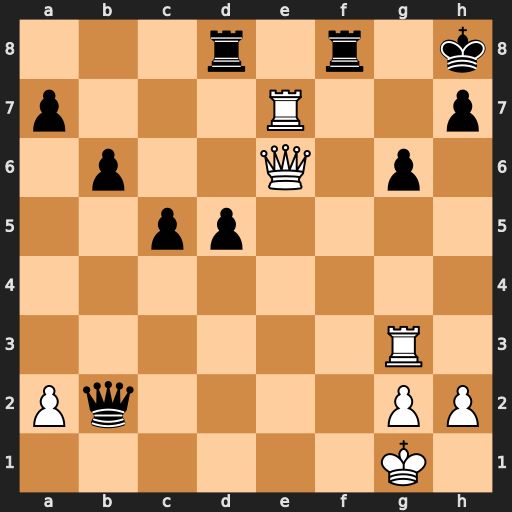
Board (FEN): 3r1r1k/p3R2p/1p2Q1p1/2pp4/8/6R1/Pq4PP/6K1
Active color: w
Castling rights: -
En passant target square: -
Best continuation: Rxh7+ Kxh7 Qxg6+ Kh8 Qh6#